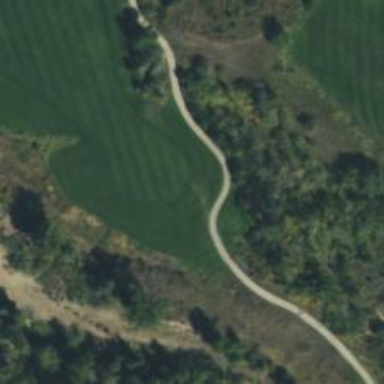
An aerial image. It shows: Well-maintained path suitable for golfing.